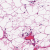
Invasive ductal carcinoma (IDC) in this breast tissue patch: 0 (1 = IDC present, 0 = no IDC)